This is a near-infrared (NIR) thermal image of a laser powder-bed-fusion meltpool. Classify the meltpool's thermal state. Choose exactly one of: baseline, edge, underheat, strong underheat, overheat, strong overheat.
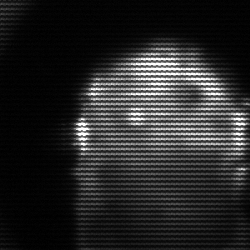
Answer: baseline